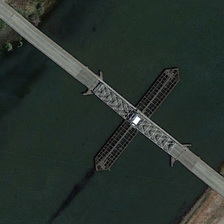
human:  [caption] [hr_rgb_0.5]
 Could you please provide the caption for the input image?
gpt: a bridge is over a green river .

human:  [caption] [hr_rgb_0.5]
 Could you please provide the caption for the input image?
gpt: a bridge is over a green river .

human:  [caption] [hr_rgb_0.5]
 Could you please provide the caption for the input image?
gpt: a bridge is over a green river .

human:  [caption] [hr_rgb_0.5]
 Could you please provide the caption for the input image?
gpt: a bridge is over a green river .

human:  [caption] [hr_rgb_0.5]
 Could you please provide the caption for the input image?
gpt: a bridge is over a green river .